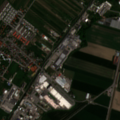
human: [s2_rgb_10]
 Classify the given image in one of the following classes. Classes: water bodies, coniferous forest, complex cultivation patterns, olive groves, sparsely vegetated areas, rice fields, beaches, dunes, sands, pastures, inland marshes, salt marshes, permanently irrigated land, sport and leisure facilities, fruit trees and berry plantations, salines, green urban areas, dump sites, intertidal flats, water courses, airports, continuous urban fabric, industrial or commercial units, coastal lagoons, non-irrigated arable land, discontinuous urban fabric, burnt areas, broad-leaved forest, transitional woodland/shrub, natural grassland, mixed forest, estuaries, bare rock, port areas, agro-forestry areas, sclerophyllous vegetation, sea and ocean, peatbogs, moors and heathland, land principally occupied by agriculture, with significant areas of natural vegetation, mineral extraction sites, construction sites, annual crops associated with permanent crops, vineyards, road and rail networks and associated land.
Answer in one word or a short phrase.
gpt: discontinuous urban fabric, industrial or commercial units, non-irrigated arable land, vineyards, land principally occupied by agriculture, with significant areas of natural vegetation